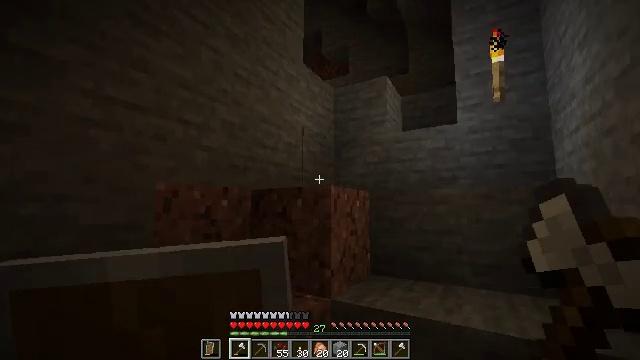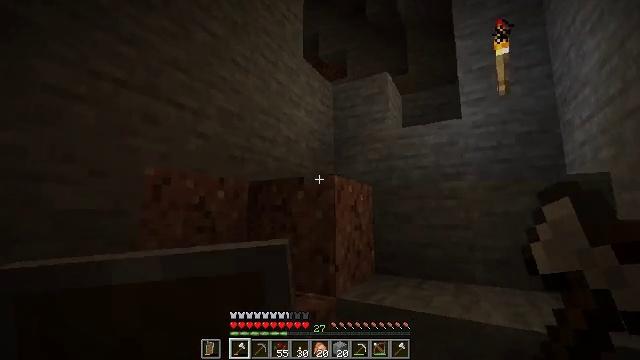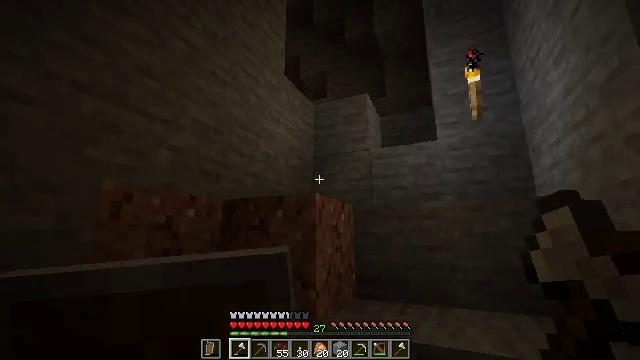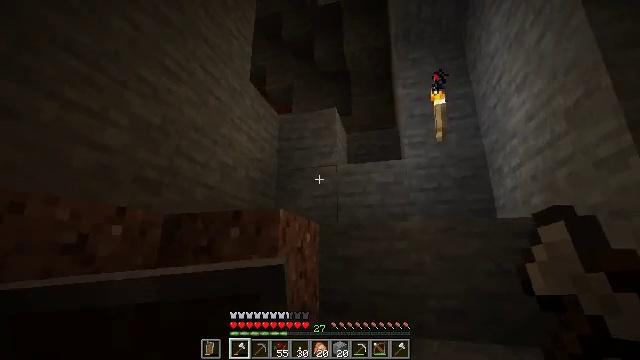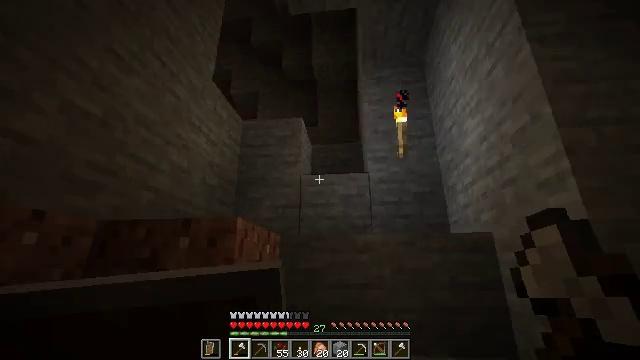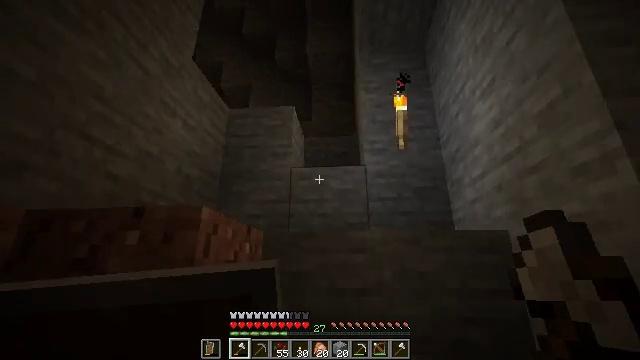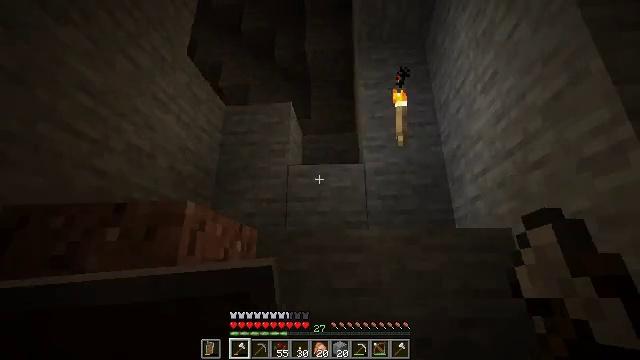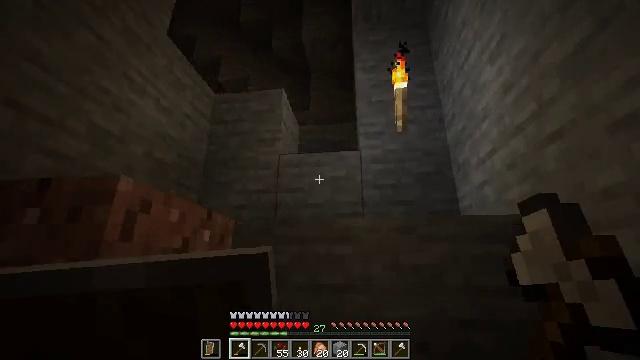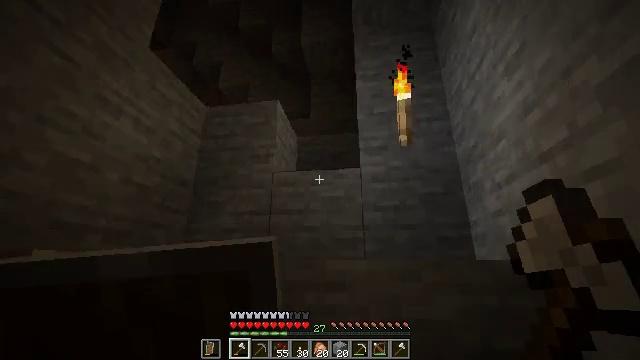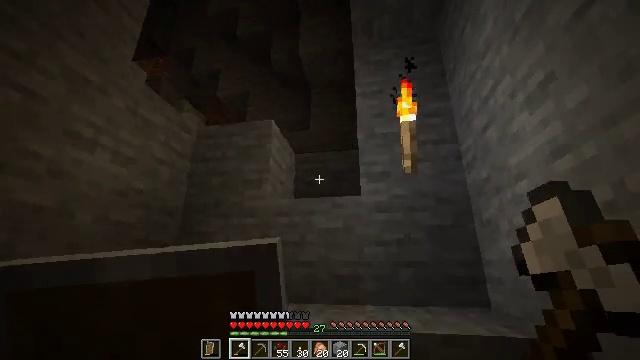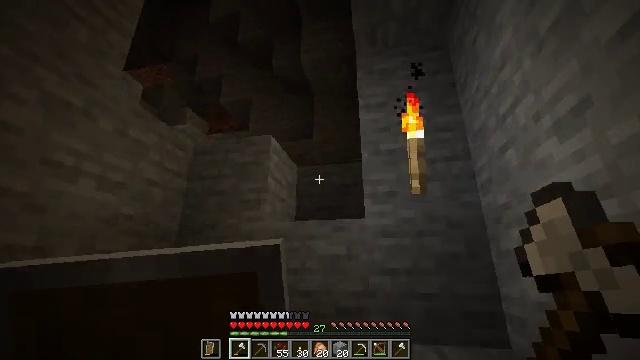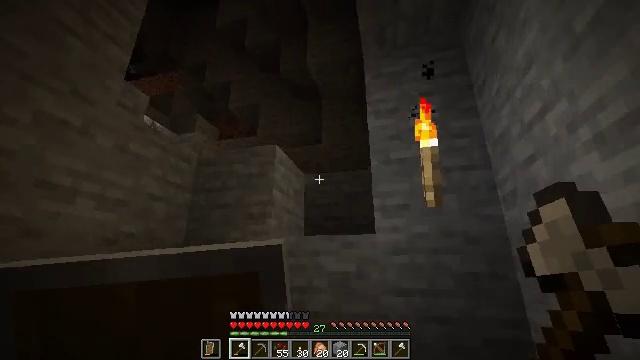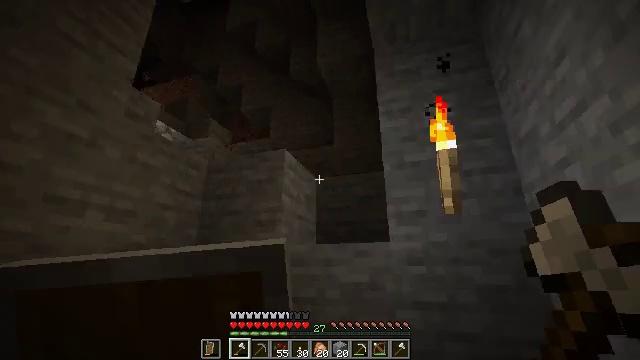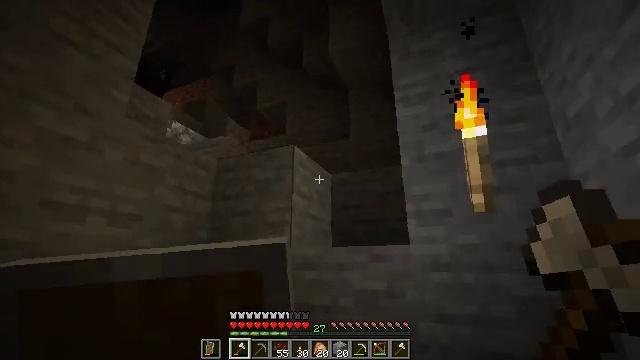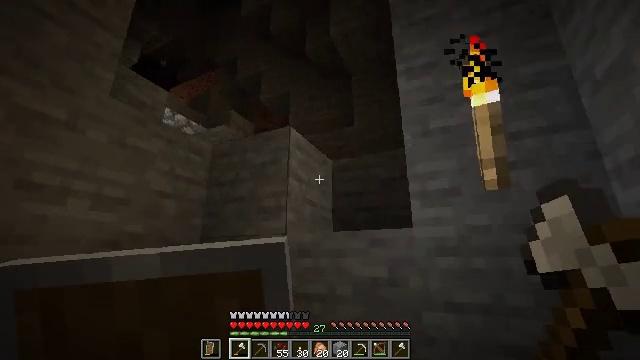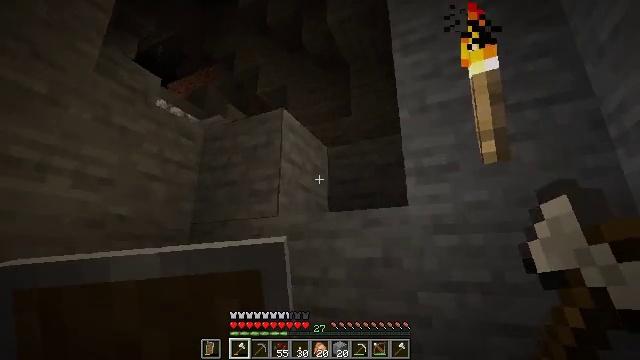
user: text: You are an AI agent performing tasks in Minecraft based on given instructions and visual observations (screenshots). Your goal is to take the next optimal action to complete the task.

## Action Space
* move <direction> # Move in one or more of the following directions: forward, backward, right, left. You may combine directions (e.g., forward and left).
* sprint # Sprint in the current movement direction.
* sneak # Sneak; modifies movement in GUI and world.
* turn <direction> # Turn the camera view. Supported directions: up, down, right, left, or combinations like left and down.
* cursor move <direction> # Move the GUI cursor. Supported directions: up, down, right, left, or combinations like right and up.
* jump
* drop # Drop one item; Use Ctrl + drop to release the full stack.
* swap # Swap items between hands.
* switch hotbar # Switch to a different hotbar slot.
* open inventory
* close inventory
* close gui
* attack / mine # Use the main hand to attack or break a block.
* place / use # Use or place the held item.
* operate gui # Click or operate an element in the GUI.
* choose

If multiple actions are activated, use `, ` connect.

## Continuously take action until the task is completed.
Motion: motion action
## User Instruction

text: Gather gold ore with a pickaxe.
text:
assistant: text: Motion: move forward, turn up
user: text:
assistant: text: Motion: move forward, turn right and up
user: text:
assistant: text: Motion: move forward, turn right and up
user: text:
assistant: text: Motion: move forward, turn right and up
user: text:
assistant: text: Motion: move forward and move right, turn right
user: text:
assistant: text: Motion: move forward and move right
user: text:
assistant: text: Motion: move forward and move right, turn left
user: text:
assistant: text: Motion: move forward and move right, turn left, jump
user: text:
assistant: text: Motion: move forward, turn left, jump
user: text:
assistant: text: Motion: move forward, turn left, jump
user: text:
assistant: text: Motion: move forward, turn left, jump
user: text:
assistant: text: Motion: move forward, turn left
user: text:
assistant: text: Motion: move forward, turn left and down
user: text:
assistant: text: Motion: move forward, turn left
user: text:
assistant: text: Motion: move forward
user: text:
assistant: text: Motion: move forward, jump
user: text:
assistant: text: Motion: move forward and move right, jump
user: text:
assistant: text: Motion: move forward and move right, jump
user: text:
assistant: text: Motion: move forward and move right, turn left, jump
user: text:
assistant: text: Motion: move forward and move right, turn left and down
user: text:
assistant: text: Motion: move forward and move right, turn left and down
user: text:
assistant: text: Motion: move forward, turn left
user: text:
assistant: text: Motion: move forward
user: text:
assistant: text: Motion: move forward
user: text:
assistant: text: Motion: move forward
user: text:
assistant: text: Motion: move forward
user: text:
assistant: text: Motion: move forward
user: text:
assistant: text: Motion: move forward, jump
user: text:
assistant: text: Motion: move forward and move right, jump
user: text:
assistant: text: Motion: move forward and move right, jump